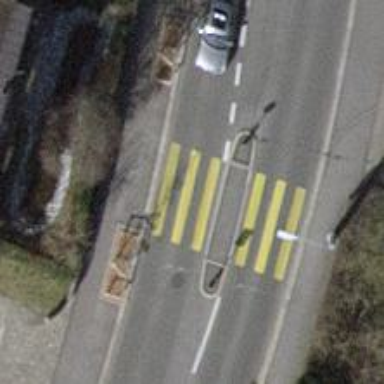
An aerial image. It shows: Uncontrolled zebra crossing with pedestrian island.